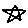
Label: star